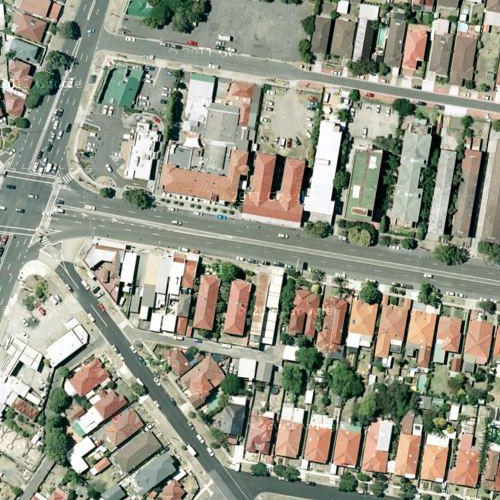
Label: sydney